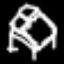
Label: bed